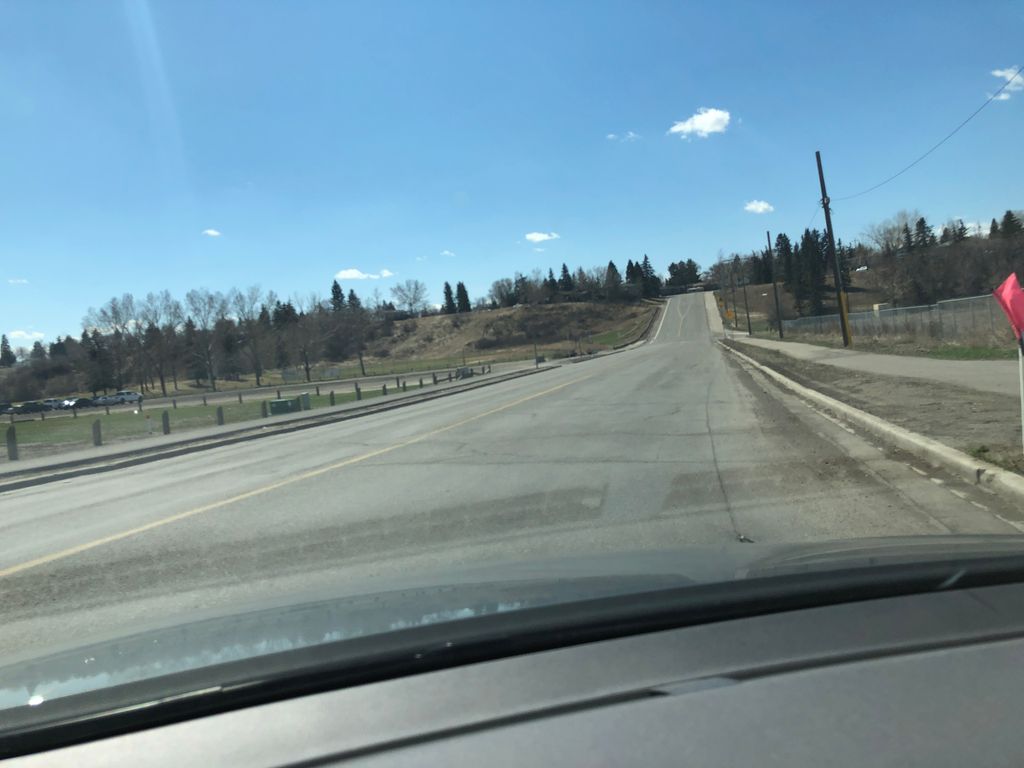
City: calgary